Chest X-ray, AP view. Patient: 59 years old, sex F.
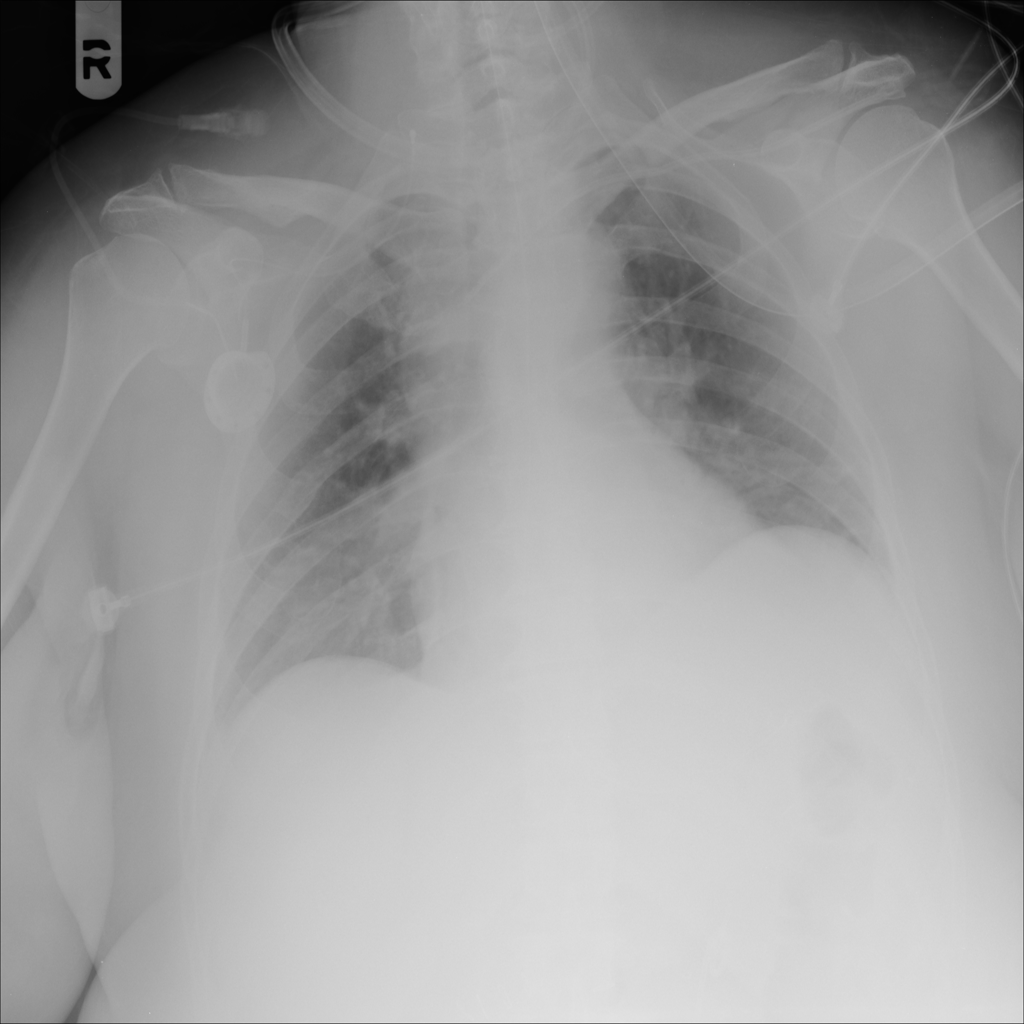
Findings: No Finding